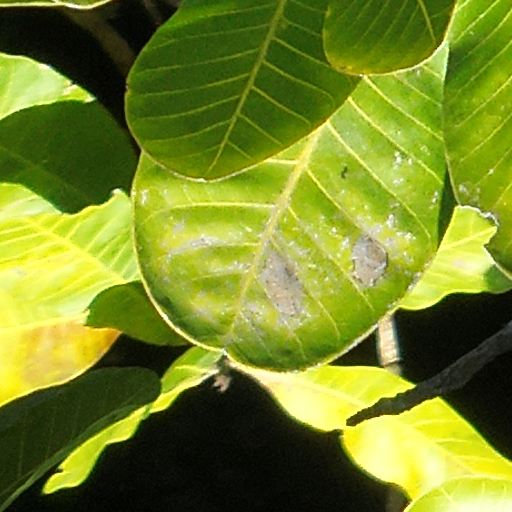
Species: Anacardium excelsum
GBIF accepted scientific name: Anacardium excelsum
Crown area (m\u00b2): 389.649